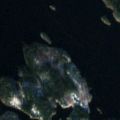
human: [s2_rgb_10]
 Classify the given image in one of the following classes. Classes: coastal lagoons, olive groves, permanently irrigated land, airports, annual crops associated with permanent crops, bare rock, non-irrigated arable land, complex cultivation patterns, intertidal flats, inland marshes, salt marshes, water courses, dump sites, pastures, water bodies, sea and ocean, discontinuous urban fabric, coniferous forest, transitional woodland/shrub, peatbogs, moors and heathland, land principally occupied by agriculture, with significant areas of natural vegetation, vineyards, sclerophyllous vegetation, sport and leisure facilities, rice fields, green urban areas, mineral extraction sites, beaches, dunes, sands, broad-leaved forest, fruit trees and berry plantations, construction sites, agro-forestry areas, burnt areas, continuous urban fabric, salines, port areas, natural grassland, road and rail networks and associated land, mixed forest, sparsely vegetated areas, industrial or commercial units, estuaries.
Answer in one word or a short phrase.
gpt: coniferous forest, mixed forest, water bodies